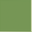
Piece: xx